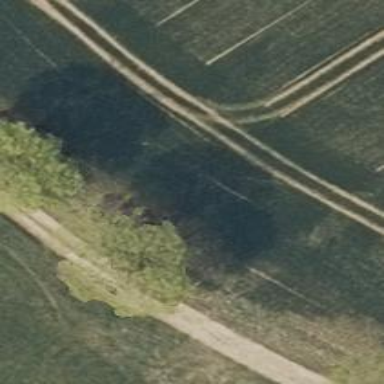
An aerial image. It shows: Deciduous tree with broadleaved leaves.